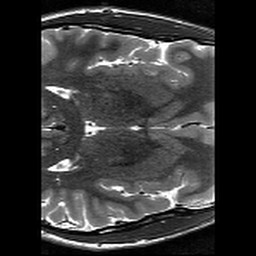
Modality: T2w
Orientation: axial